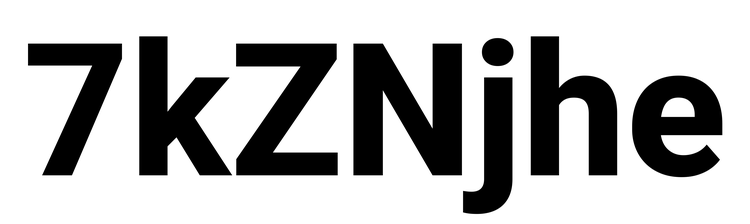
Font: Roboto_ExtraBold